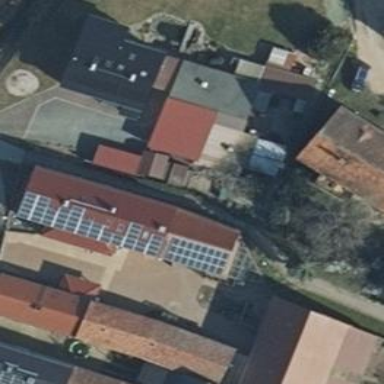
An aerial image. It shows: Building equipped with small solar photovoltaic panel for electricity generation.